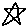
Label: star